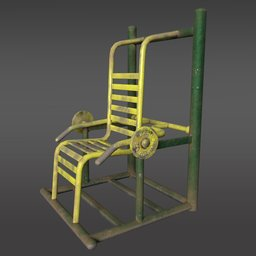
Label: tools